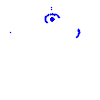
Particle: pion